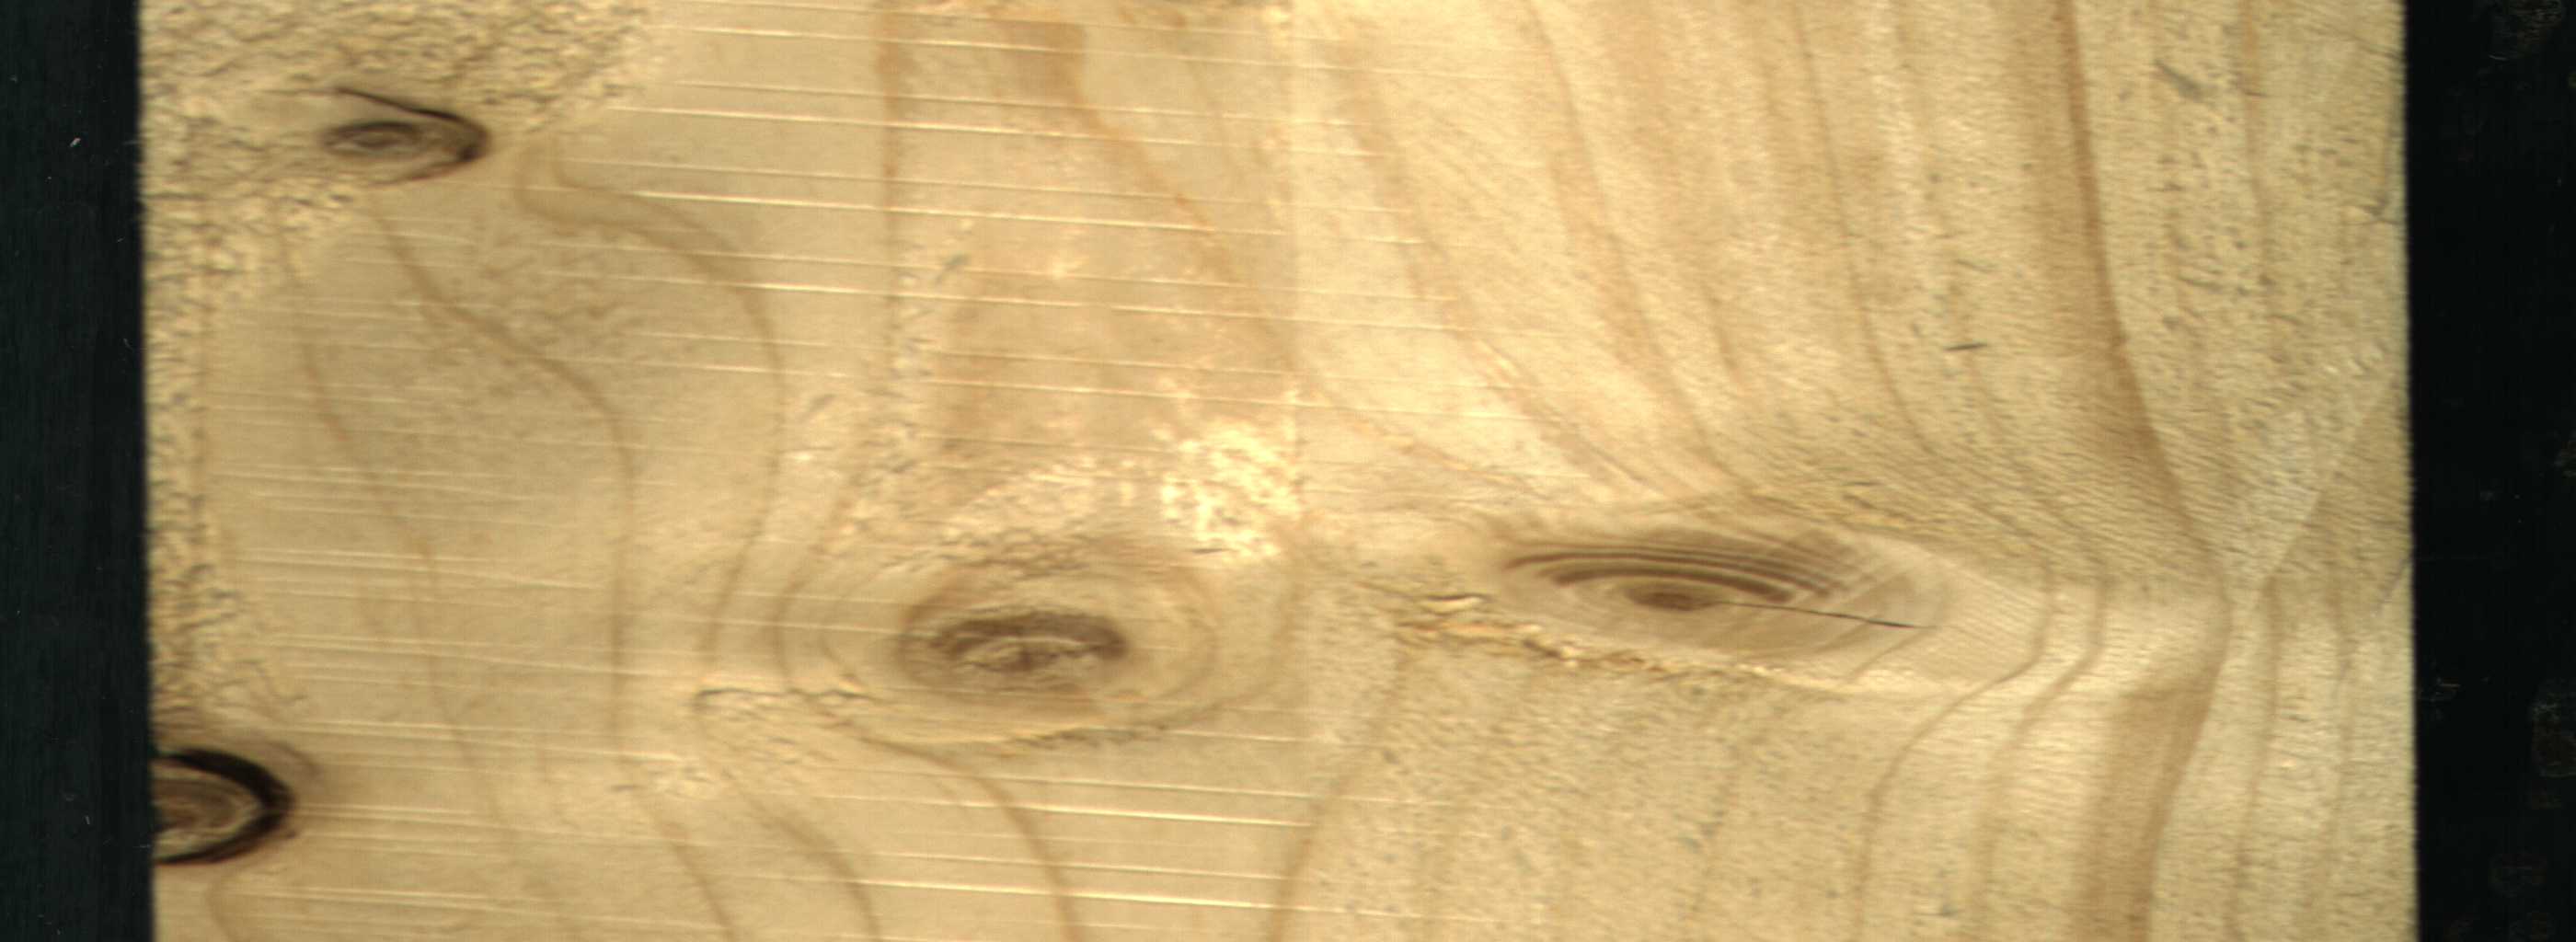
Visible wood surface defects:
knot_with_crack
Dead_Knot
Live_Knot
Live_Knot